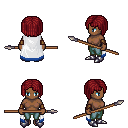
a pixel art fantasy rpg character, female body template, human, dark skin, white trimmed cape, teal pants, brunette pageboy hairstyle, cloth bracers, metal boots, spear, four views (front, back, left, right), 2x2 character sprite sheet, small pixel art, hard edges, no anti-aliasing